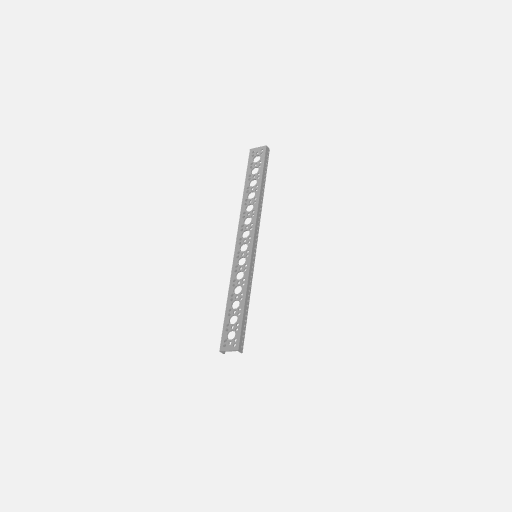
Part: MiniLowSideUChannel14H